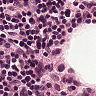
Metastatic tissue present: no